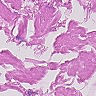
Metastatic tissue present: no